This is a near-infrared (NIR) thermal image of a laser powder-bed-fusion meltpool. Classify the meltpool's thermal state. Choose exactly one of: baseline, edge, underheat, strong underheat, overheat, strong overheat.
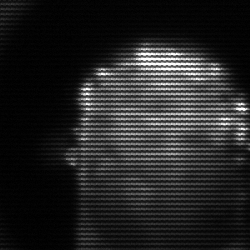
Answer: baseline